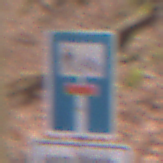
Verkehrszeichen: SackgasseRadverkehrFussgaengerDurchlaessig
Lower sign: HinweisGeaenderteVorfahrtVerkehrsfuehrungVerkehrsregelung3
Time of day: Midday
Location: Outdoor (Nature)
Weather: Overcast
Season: Autumn
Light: Natural